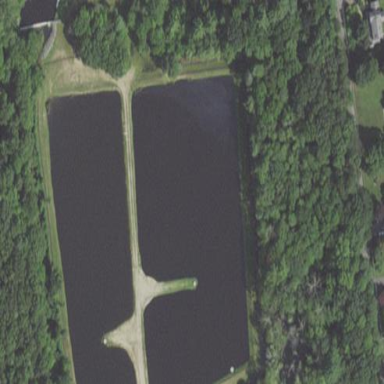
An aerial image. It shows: Ditch filled with water.